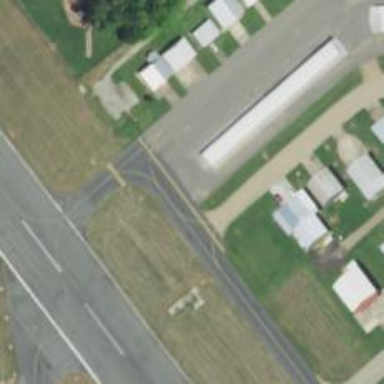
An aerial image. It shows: Image of taxiway at airport.